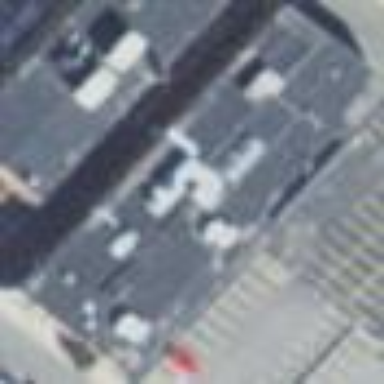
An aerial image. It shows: Office building.